Question: I found that <URL> is great and it returns the Model attribute DisplayName.
But how to iterate through the all Model Display(Name=) attribute values then?
Thanks for ANY clue!
@RichTebb code
'''
public static class HelperReflectionExtensions
{
public static string GetPropertyDisplayString<T>(Expression<Func<T, object>> propertyExpression)
{
var memberInfo = GetPropertyInformation(propertyExpression.Body);
if (memberInfo == null)
{
throw new ArgumentException(
"No property reference expression was found.",
"propertyExpression");
}
var displayAttribute = memberInfo.GetAttribute<DisplayAttribute>(false);
if (displayAttribute != null)
{
return displayAttribute.Name;
}
// ReSharper disable RedundantIfElseBlock
else
// ReSharper restore RedundantIfElseBlock
{
var displayNameAttribute = memberInfo.GetAttribute<DisplayNameAttribute>(false);
if (displayNameAttribute != null)
{
return displayNameAttribute.DisplayName;
}
// ReSharper disable RedundantIfElseBlock
else
// ReSharper restore RedundantIfElseBlock
{
return memberInfo.Name;
}
}
}
public static MemberInfo GetPropertyInformation(Expression propertyExpression)
{
Debug.Assert(propertyExpression != null, "propertyExpression != null");
var memberExpr = propertyExpression as MemberExpression;
if (memberExpr == null)
{
var unaryExpr = propertyExpression as UnaryExpression;
if (unaryExpr != null && unaryExpr.NodeType == ExpressionType.Convert)
{
memberExpr = unaryExpr.Operand as MemberExpression;
}
}
if (memberExpr != null && memberExpr.Member.MemberType == MemberTypes.Property)
{
return memberExpr.Member;
}
return null;
}
public static T GetAttribute<T>(this MemberInfo member, bool isRequired)
where T : Attribute
{
var attribute = member.GetCustomAttributes(typeof(T), false).SingleOrDefault();
if (attribute == null && isRequired)
{
throw new ArgumentException(
string.Format(
CultureInfo.InvariantCulture,
"The {0} attribute must be defined on member {1}",
typeof(T).Name,
member.Name));
}
return (T)attribute;
}
}
'''
'''
string displayName = ReflectionExtensions.GetPropertyDisplayName<SomeClass>(i => i.SomeProperty);
'''

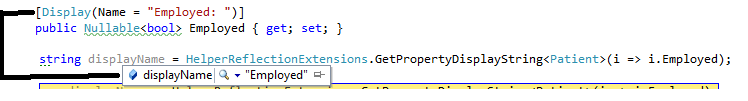
Answer: 3 hours and I found the solution.
First of all
'''
[Display(Name = "Employed: ")]
public Nullable<bool> Employed { get; set; }
'''
and
'''
[DisplayName("Employed: ")]
public Nullable<bool> Employed { get; set; }
'''
are not the same. :) For MVC we have to use this syntax '[DisplayName("Employed: ")]'
Also the class metadata attribute should look like
'''
[MetadataType(typeof(PatientMetadata))]
public partial class Patient
{
....
internal sealed class PatientMetadata
{
'''
And finally the <URL>
'''
public static class DisplayNameHelper
{
public static string GetDisplayName(object obj, string propertyName)
{
if (obj == null) return null;
return GetDisplayName(obj.GetType(), propertyName);
}
public static string GetDisplayName(Type type, string propertyName)
{
var property = type.GetProperty(propertyName);
if (property == null) return null;
return GetDisplayName(property);
}
public static string GetDisplayName(PropertyInfo property)
{
var attrName = GetAttributeDisplayName(property);
if (!string.IsNullOrEmpty(attrName))
return attrName;
var metaName = GetMetaDisplayName(property);
if (!string.IsNullOrEmpty(metaName))
return metaName;
return property.Name.ToString(CultureInfo.InvariantCulture);
}
private static string GetAttributeDisplayName(PropertyInfo property)
{
var atts = property.GetCustomAttributes(
typeof(DisplayNameAttribute), true);
if (atts.Length == 0)
return null;
var displayNameAttribute = atts[0] as DisplayNameAttribute;
return displayNameAttribute != null ? displayNameAttribute.DisplayName : null;
}
private static string GetMetaDisplayName(PropertyInfo property)
{
if (property.DeclaringType != null)
{
var atts = property.DeclaringType.GetCustomAttributes(
typeof(MetadataTypeAttribute), true);
if (atts.Length == 0)
return null;
var metaAttr = atts[0] as MetadataTypeAttribute;
if (metaAttr != null)
{
var metaProperty =
metaAttr.MetadataClassType.GetProperty(property.Name);
return metaProperty == null ? null : GetAttributeDisplayName(metaProperty);
}
}
return null;
}
}
'''
How to use:
'''
var t = patient.GetType();
foreach (var pi in t.GetProperties())
{
var dn = DisplayNameHelper.GetDisplayName(pi);
}
'''
DONE!!!!